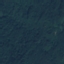
Land use / land cover: Forest